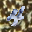
Label: 4